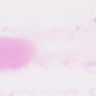
Metastatic tissue present: no